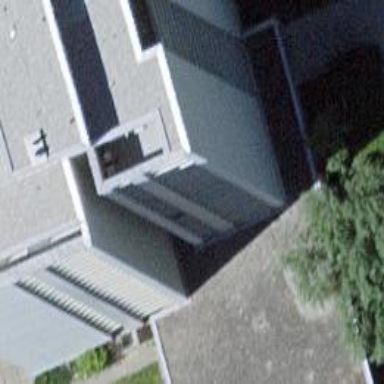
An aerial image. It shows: View of apartment building.